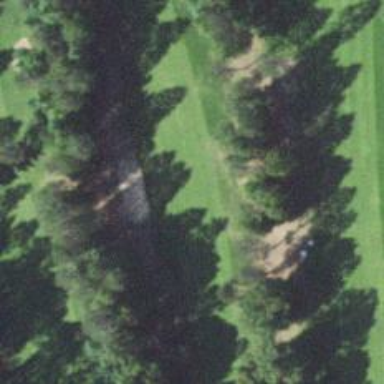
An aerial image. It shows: View of golf hole.